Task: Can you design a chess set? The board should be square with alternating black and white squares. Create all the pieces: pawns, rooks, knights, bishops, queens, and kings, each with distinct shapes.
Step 872:
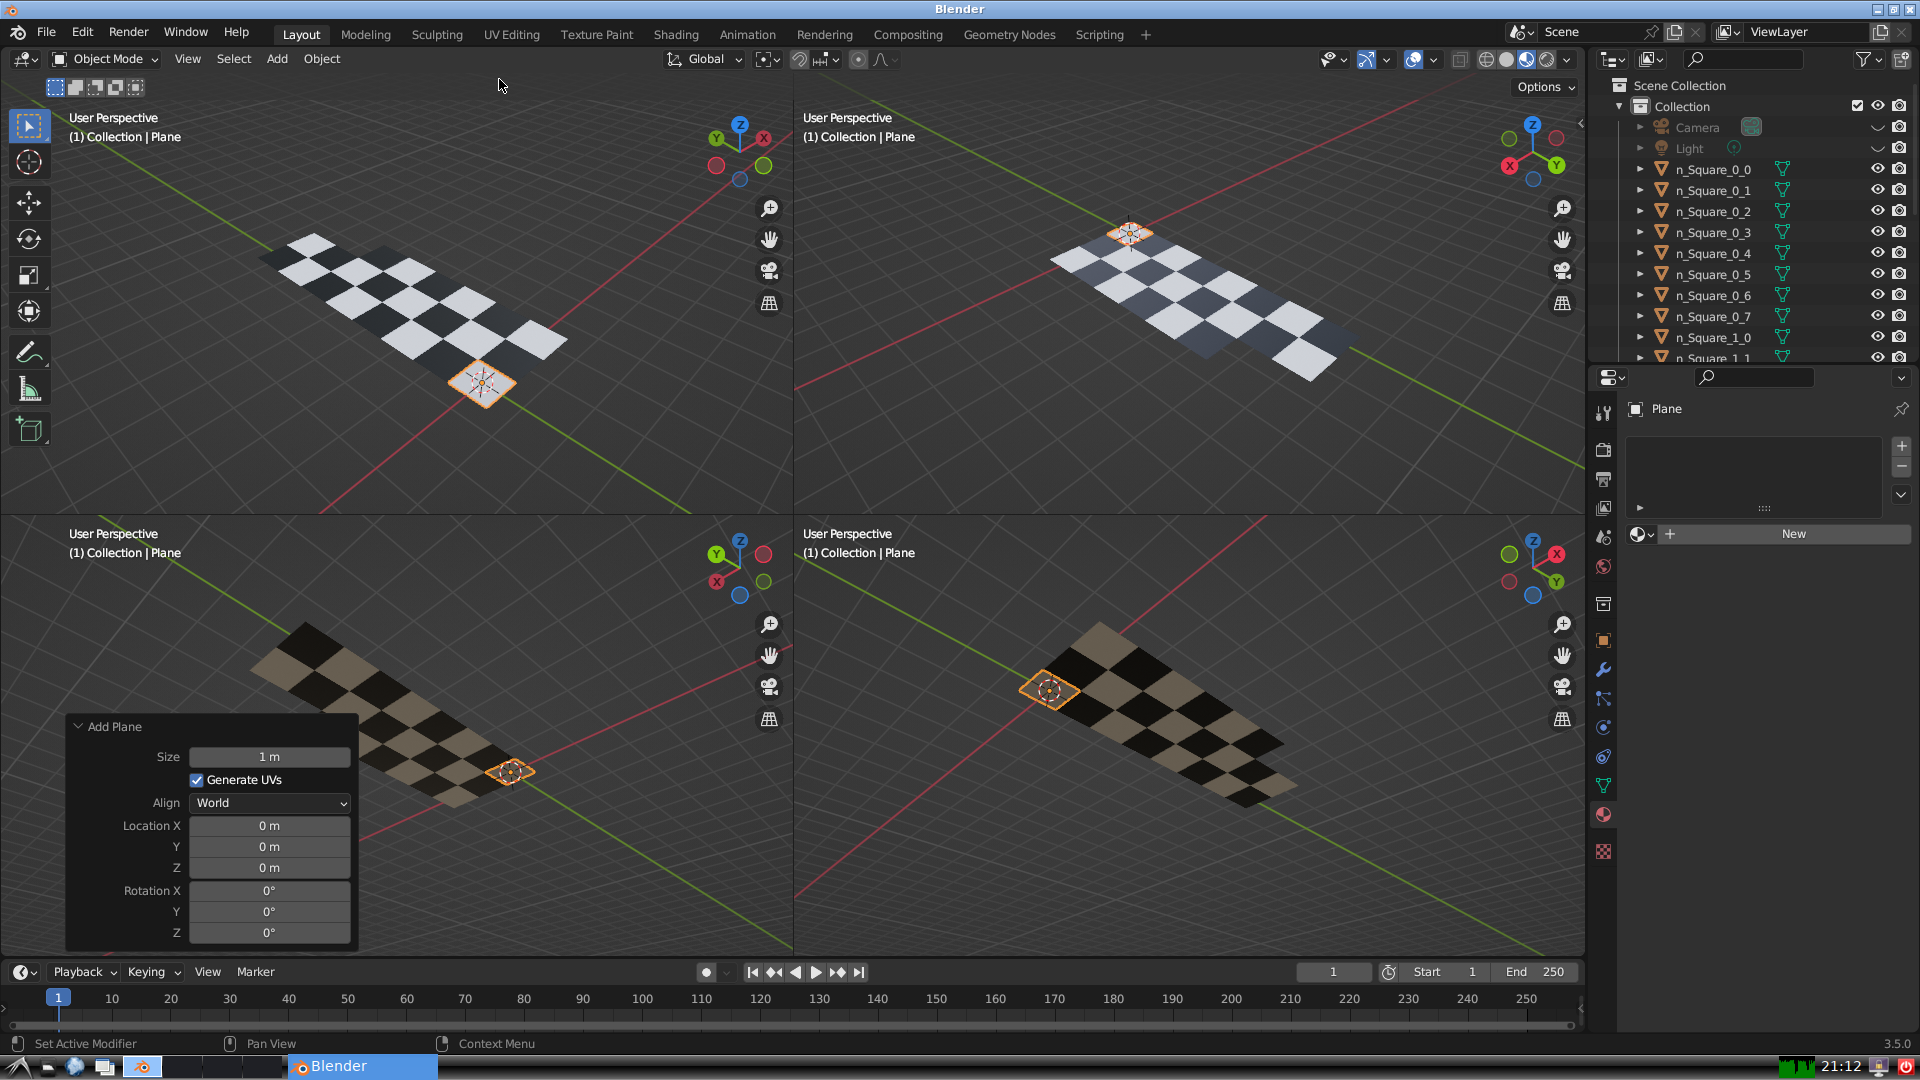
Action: {"mouse_move": [270, 758]}